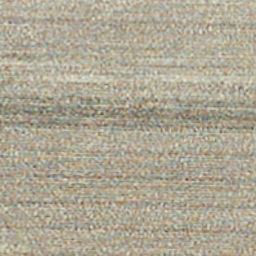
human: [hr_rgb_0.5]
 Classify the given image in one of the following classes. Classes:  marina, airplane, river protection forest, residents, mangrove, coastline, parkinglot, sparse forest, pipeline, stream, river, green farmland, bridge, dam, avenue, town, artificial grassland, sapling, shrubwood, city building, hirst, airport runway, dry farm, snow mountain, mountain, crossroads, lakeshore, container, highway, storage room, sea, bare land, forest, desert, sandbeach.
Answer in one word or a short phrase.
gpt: dry farm